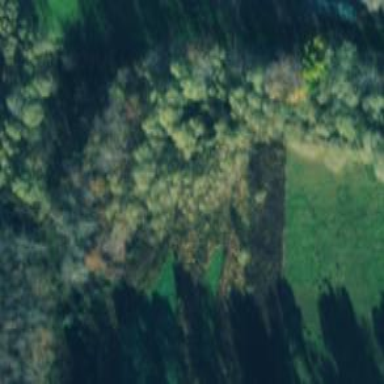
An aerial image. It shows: Forest area.